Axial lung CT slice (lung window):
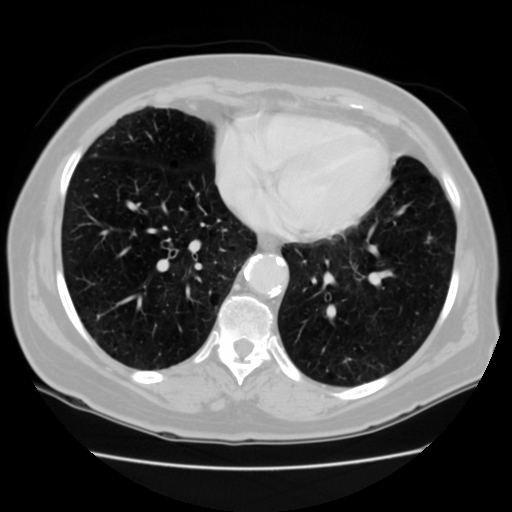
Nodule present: no